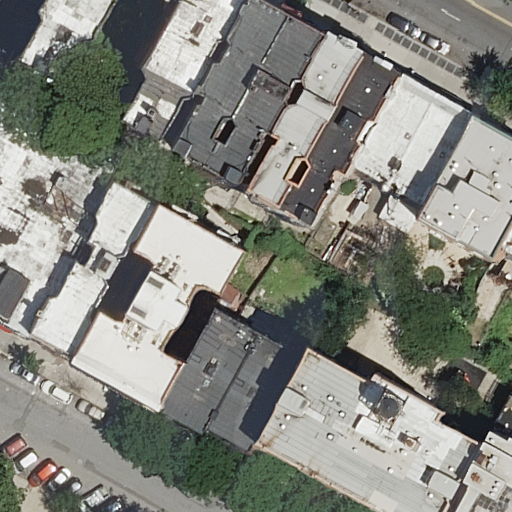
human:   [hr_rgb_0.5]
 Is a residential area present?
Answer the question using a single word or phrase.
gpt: yes

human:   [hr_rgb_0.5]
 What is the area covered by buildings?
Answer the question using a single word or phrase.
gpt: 5231m2

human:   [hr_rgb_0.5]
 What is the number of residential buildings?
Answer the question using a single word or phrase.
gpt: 18

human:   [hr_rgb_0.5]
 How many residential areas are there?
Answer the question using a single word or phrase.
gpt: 1

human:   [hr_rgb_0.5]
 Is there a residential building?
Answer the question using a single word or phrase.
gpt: yes

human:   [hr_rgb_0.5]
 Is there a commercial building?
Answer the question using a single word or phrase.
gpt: no

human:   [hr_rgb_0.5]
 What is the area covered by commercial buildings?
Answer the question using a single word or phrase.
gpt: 0m2

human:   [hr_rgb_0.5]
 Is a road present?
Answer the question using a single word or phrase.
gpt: yes

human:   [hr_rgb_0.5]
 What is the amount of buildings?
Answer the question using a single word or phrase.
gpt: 18

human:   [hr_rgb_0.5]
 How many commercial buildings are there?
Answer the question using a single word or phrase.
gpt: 0

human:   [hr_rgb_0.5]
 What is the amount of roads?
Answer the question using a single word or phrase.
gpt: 2

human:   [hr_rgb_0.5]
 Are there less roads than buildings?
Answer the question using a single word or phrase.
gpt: yes

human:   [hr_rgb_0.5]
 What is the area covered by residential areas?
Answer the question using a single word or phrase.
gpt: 284m2

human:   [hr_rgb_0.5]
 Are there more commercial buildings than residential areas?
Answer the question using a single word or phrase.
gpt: no

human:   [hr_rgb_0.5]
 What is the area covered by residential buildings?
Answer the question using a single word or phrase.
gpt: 5231m2

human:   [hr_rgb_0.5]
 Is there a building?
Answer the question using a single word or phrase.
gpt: yes

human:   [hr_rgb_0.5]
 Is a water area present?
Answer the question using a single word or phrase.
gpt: no

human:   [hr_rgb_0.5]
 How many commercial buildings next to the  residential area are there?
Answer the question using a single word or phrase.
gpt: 0

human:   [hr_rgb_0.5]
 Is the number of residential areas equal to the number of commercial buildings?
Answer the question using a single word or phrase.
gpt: no

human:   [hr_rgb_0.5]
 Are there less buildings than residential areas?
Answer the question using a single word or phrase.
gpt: no

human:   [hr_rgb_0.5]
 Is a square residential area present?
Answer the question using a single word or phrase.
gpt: no

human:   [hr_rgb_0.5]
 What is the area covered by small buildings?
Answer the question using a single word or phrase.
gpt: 78m2

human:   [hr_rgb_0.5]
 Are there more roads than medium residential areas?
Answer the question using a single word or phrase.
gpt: yes

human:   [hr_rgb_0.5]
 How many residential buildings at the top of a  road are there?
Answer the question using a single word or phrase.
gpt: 15

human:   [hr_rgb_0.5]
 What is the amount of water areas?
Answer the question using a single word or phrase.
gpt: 0

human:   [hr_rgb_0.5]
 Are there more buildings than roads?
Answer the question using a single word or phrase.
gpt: yes

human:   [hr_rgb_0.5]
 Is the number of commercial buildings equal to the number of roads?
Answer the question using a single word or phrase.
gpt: no

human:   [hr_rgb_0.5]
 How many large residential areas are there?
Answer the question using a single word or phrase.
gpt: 0

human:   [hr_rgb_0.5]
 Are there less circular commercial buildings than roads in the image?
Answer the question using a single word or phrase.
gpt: yes

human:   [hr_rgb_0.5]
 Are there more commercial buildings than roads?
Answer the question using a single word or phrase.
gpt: no

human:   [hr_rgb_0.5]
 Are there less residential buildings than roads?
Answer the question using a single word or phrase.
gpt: no

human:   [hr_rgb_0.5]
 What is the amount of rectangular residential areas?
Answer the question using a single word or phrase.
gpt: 1

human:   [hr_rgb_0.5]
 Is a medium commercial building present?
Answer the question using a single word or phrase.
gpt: no

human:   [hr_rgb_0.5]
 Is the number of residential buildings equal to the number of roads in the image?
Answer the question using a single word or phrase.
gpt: no

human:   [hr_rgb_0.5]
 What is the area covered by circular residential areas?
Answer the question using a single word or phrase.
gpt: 0m2

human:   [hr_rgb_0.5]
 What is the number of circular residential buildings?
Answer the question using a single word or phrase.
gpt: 0

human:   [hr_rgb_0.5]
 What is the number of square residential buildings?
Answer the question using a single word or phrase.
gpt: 0

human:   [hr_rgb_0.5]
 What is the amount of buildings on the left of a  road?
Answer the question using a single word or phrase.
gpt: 15

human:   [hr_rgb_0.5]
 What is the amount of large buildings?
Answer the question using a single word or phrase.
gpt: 3

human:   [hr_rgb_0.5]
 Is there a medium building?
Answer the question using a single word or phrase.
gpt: yes

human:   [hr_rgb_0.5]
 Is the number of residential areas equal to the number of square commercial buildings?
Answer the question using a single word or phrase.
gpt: no

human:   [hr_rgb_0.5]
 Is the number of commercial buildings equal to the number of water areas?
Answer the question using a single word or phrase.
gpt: yes

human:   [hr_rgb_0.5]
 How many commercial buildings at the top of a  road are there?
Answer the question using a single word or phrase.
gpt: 0

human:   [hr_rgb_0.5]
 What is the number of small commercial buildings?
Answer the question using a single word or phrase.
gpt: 0

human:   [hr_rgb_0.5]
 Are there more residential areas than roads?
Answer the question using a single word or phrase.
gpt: no

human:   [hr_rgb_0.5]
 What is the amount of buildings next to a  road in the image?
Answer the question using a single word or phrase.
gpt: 18

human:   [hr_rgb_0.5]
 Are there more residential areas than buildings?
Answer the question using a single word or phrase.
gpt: no

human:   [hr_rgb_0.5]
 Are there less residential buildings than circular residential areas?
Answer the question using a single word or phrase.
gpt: no

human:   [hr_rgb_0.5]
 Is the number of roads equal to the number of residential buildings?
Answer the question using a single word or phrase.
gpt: no

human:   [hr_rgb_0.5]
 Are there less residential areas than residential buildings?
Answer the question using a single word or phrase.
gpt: yes

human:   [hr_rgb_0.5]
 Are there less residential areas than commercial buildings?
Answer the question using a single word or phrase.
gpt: no

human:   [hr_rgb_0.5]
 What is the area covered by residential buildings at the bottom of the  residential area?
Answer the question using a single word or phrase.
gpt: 0m2

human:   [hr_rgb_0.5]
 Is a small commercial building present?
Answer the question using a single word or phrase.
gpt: no

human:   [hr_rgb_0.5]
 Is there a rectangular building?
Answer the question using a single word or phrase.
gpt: yes

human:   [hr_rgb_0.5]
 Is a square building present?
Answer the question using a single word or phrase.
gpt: no

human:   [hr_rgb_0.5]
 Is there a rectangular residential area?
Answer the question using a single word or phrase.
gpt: yes

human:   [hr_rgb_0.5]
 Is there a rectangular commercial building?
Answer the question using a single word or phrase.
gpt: no

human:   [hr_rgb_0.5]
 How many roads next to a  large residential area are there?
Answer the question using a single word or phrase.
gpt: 0

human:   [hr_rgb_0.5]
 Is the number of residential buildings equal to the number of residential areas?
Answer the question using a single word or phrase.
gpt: no

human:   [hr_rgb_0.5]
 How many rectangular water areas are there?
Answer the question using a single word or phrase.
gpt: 0

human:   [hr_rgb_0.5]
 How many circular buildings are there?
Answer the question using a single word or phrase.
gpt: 0

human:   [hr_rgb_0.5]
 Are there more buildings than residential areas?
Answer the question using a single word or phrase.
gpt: yes

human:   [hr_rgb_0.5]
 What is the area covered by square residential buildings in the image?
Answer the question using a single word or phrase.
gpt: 0m2

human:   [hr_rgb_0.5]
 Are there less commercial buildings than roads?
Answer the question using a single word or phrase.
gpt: yes